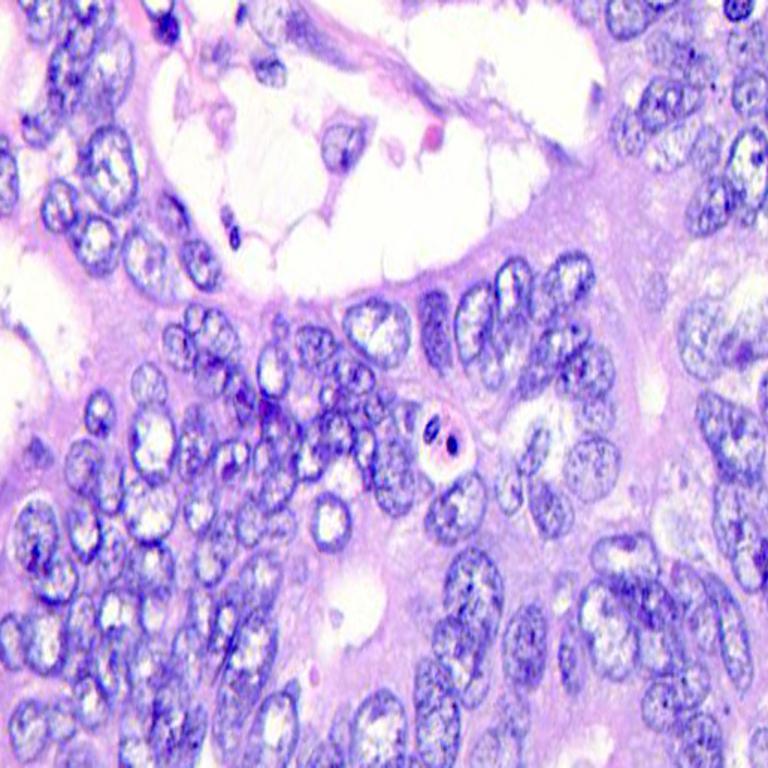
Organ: colon
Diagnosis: adenocarcinomas